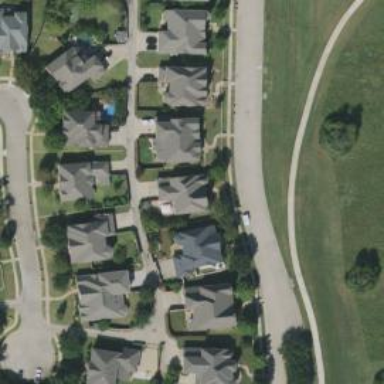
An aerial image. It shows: Alley classified as service road.